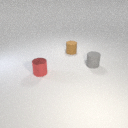
small red metal cylinder to the left of small gray rubber cylinder